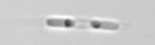
Label: Skeletonema